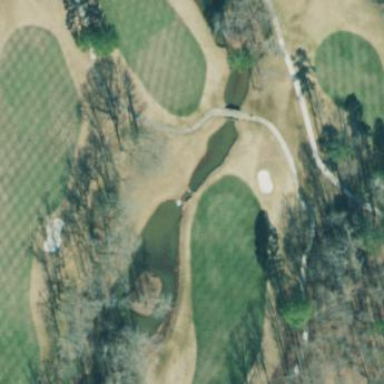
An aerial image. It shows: Water hazard on golf course.